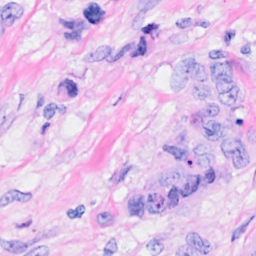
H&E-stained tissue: Breast